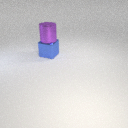
large blue metal cube below large purple metal cylinder